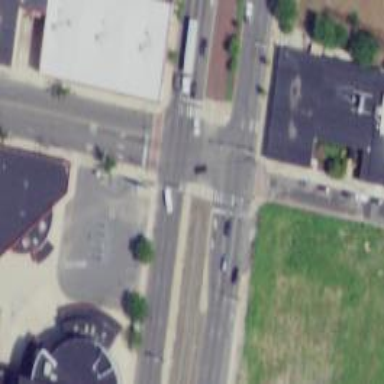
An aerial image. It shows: Marked crossing on the road.